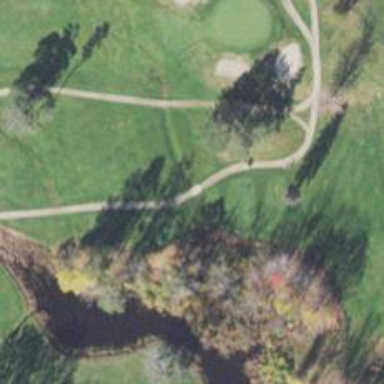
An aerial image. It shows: Service road bridge with Nordic ski track and golf cartpath nearby.